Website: crate-barrel
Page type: customer-info-address
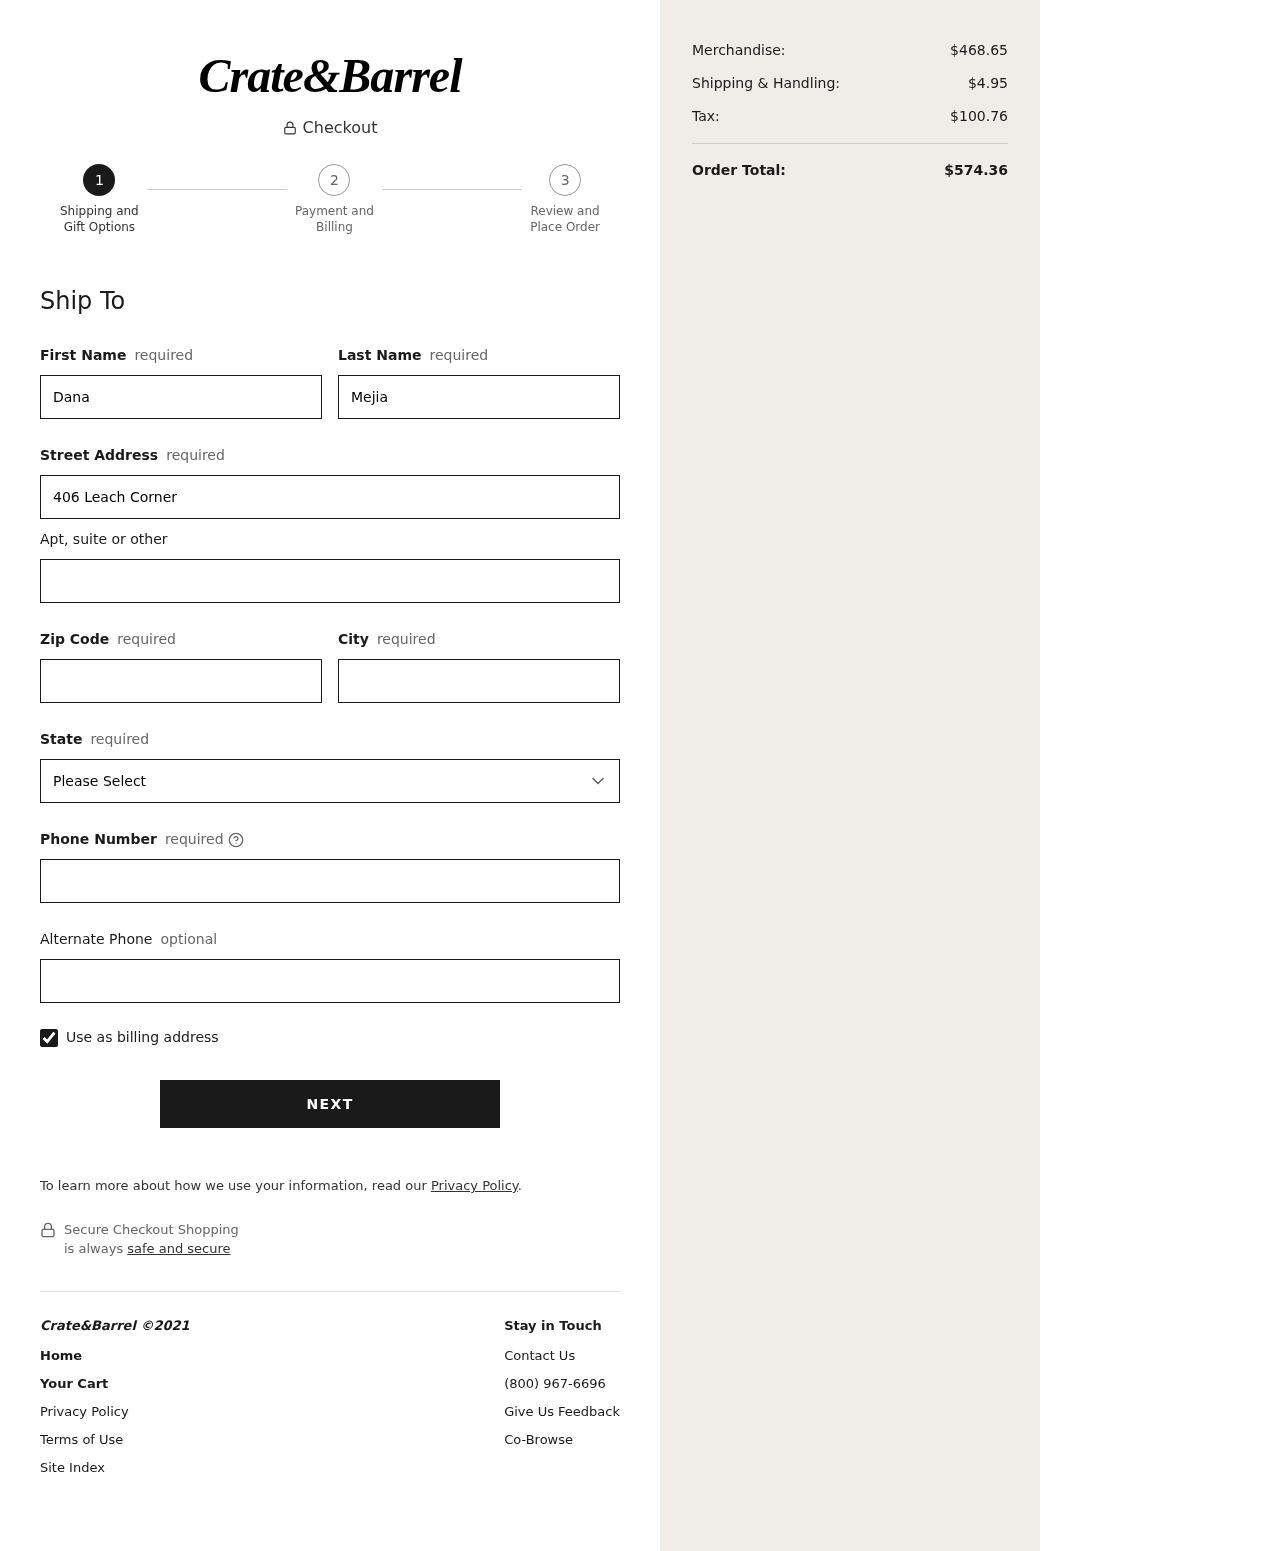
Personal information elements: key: PII_STATE
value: South Carolina
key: PII_FIRSTNAME
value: Dana
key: PII_LASTNAME
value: Mejia
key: PII_STREET
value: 406 Leach Corner Suite 525
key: PII_STREET2
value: Apt. 254
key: PII_POSTCODE
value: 52131
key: PII_CITY
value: Ballstad
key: PII_PHONE
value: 6226882129
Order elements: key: ORDER_SUBTOTAL
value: $468.65
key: ORDER_SHIPPING_COST
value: $4.95
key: ORDER_TAX
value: $100.76
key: ORDER_TOTAL
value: $574.36